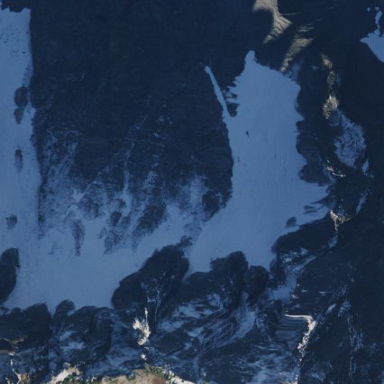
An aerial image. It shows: Stunning view of glacier.